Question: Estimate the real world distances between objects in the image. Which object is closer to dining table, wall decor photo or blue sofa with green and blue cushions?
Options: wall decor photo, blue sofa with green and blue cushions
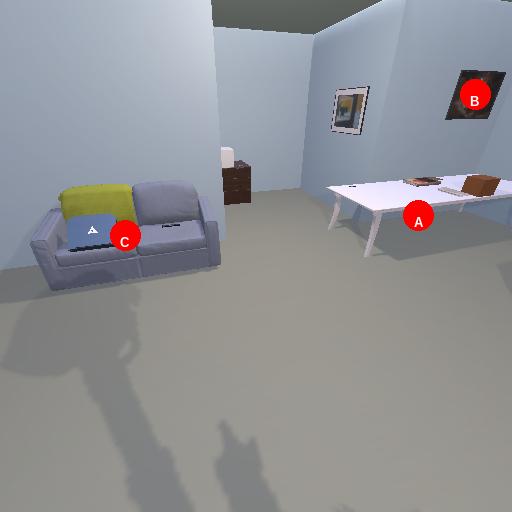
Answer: wall decor photo